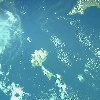
Label: water